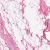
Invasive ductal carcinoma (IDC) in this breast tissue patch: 0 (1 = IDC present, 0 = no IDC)